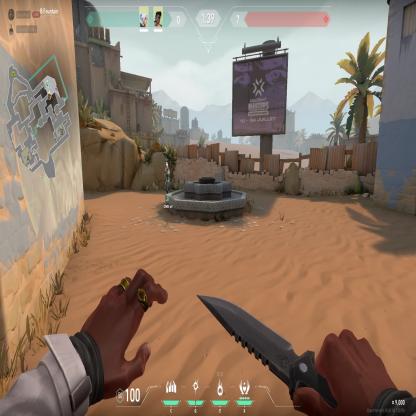
Label: teammate